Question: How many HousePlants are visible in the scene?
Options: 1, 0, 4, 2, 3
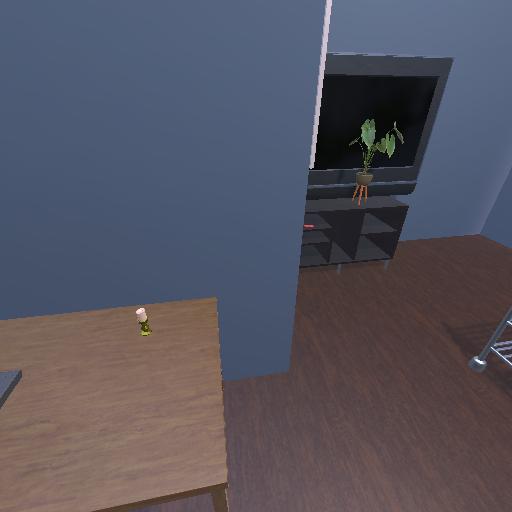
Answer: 1